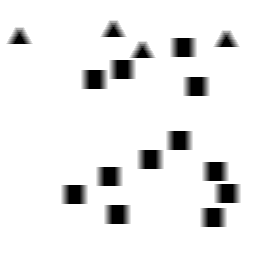
Squares: 12
Triangles: 4
Stars: 0
Total shapes: 16